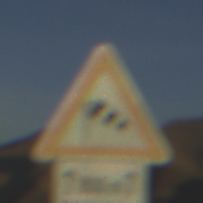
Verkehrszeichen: SeitenwindVonLinks
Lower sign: LaengeEinerStrecke1
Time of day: SunriseSunset
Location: Outdoor (Nature)
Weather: PartlyCloudy
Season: NotSpecified
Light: Natural